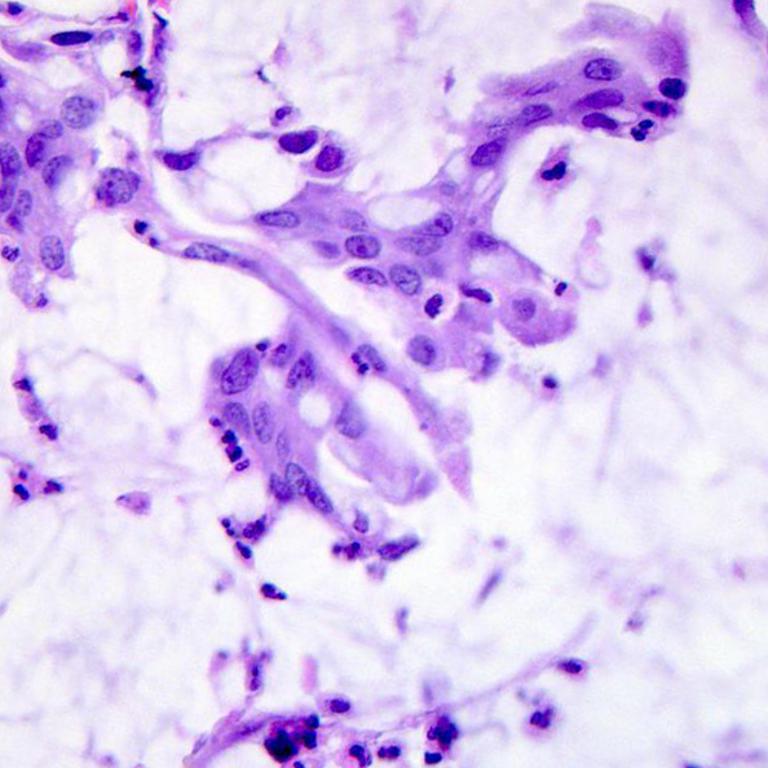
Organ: colon
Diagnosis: adenocarcinomas